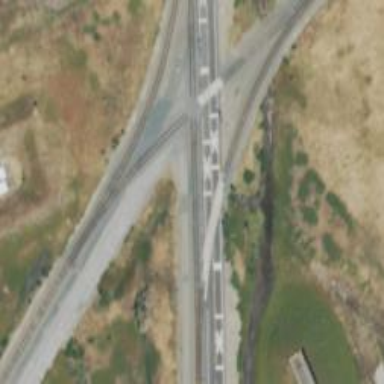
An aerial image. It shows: Railway spur service.